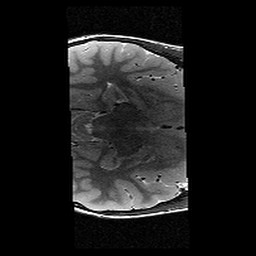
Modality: T2w
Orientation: axial
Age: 12
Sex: male
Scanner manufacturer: siemens
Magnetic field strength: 3 T
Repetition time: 9.23 s
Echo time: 0.067 s